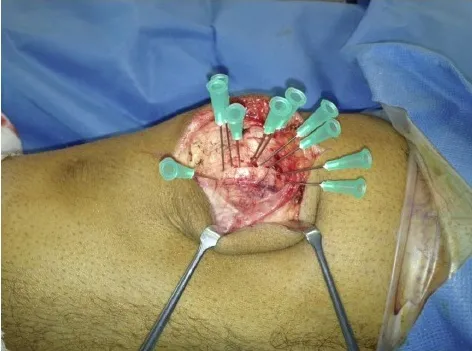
Intra-operative photograph showing multiple green needles being used to identify the plane of the synchondrosis.
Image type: medical_photograph (other_medical_photograph)